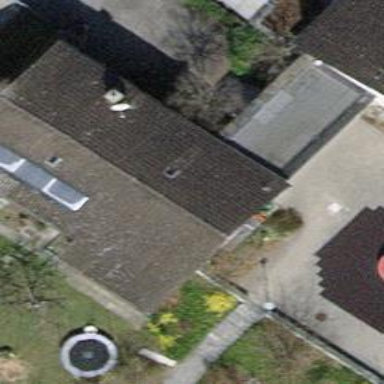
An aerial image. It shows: View of roof of building.